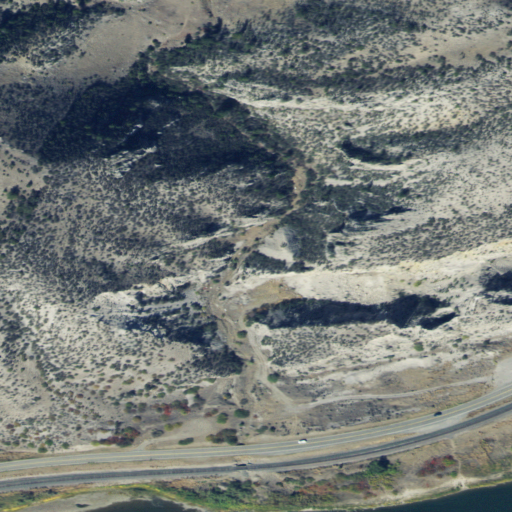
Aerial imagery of valley in Montana named Sheep Gulch containing shrub, grassland, low intensity development, evergreen forest, open development, and open water